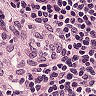
Metastatic tissue present: no